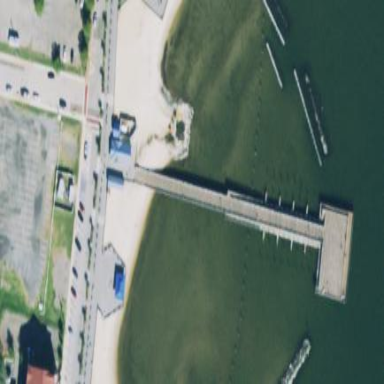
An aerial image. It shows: Man-made pier.